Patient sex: M
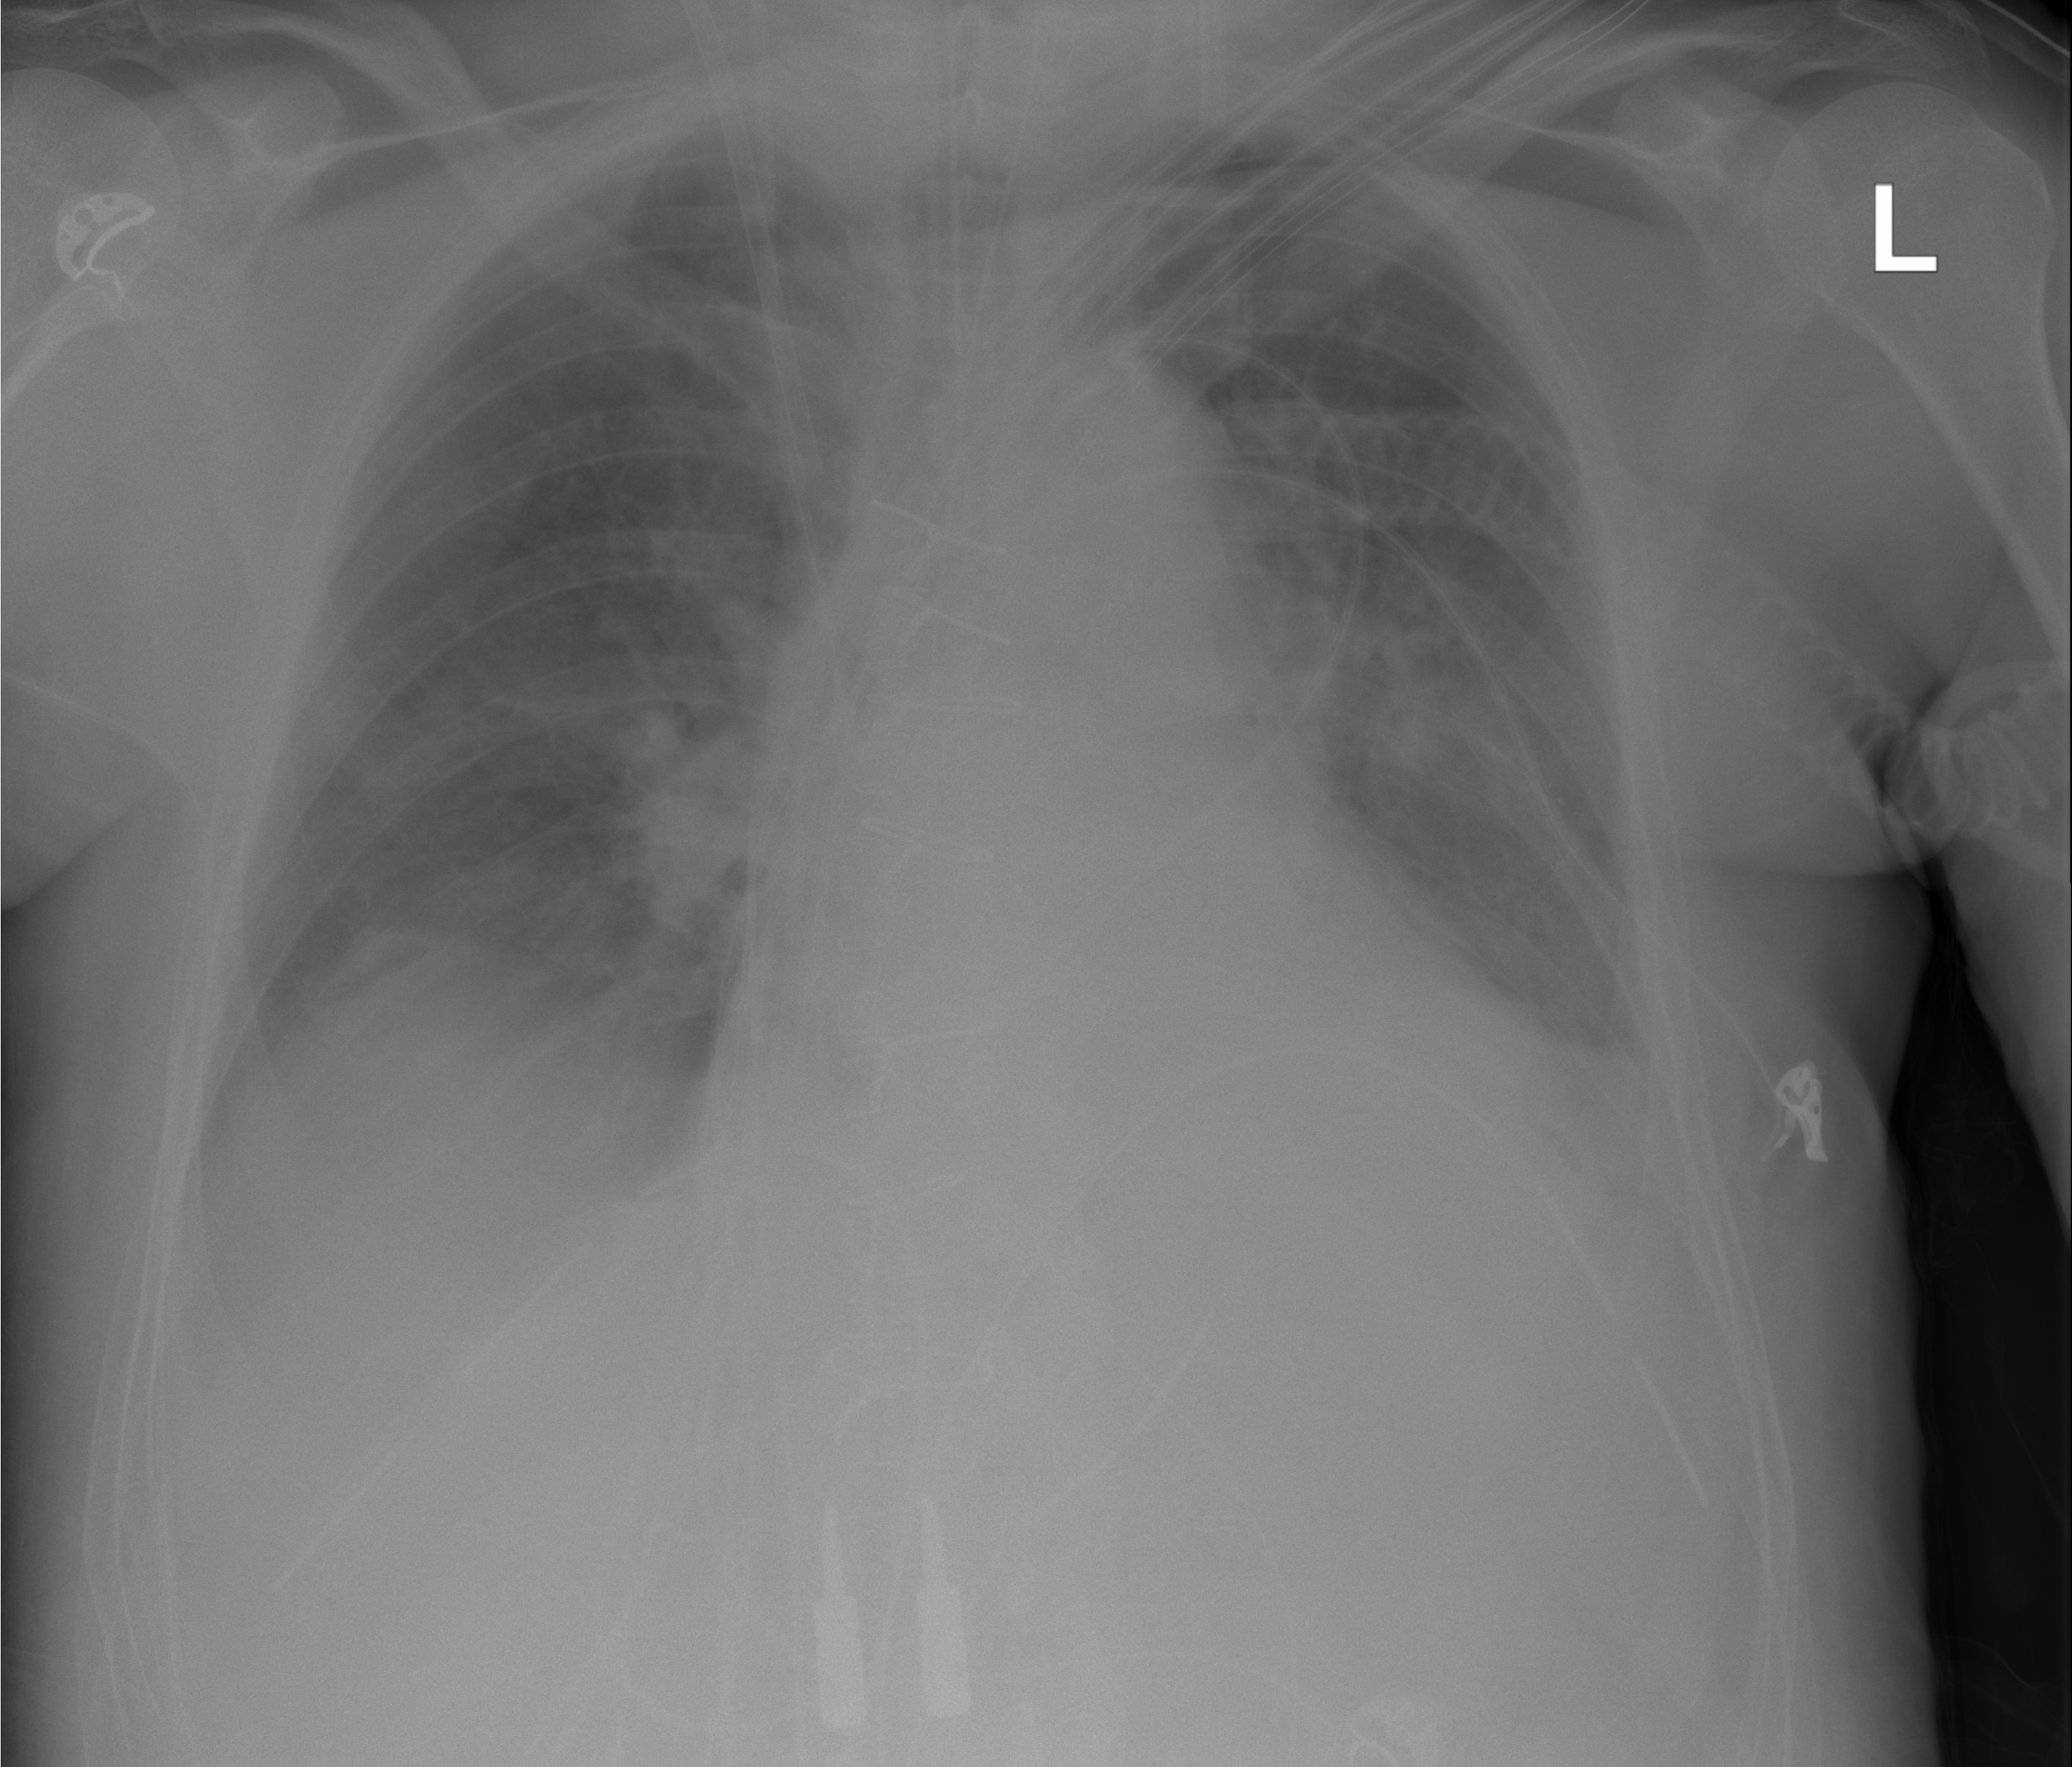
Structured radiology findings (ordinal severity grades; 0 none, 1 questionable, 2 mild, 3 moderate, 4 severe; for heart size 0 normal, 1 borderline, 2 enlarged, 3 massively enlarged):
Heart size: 2
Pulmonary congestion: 2
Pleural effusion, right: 2
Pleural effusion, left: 2
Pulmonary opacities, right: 1
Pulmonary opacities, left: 1
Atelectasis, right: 2
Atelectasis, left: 0